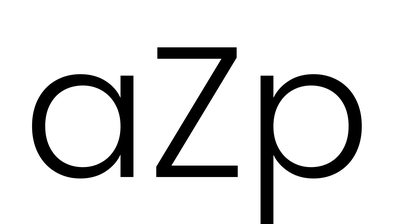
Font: Poppins-Light